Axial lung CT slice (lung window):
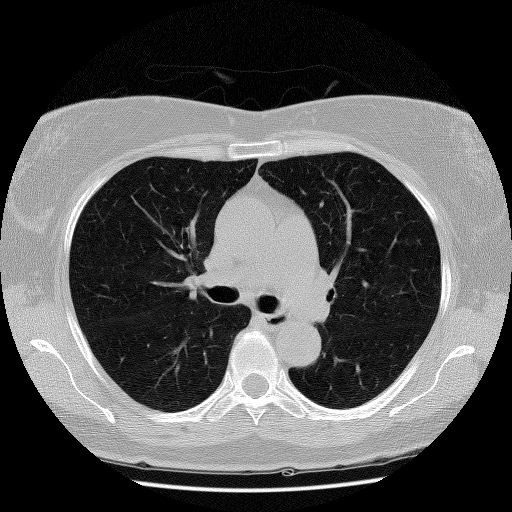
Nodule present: no